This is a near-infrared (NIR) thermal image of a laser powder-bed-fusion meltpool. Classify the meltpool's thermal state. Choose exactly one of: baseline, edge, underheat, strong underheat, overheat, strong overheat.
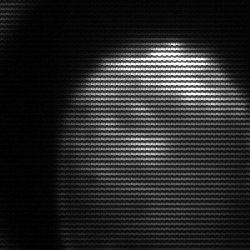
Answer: edge